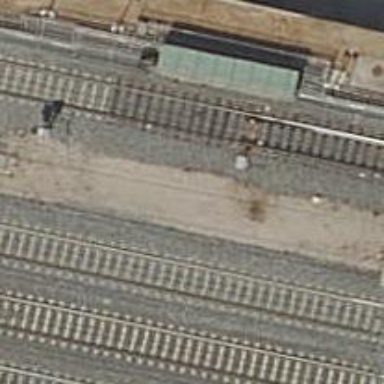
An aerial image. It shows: Railway switch.